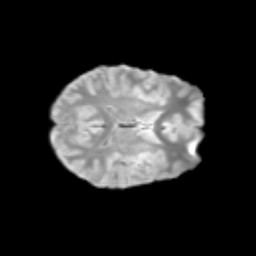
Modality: T2w
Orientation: axial
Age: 10
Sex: female
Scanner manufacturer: siemens
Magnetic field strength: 3 T
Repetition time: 3.8 s
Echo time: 0.07 s